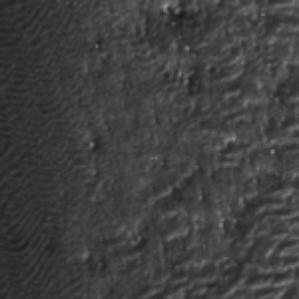
Label: frost